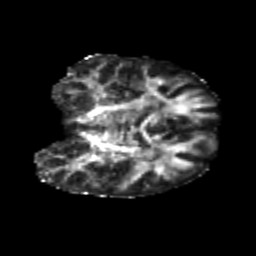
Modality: FA
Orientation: coronal
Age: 21
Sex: male
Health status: healthy
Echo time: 0.074 s